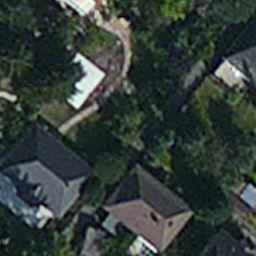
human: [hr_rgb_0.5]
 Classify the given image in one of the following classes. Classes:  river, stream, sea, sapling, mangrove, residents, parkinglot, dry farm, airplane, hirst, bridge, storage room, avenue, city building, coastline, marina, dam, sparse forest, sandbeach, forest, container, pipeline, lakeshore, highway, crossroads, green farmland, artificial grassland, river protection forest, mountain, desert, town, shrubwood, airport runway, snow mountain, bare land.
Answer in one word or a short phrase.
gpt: residents